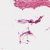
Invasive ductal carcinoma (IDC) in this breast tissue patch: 0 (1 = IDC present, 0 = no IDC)